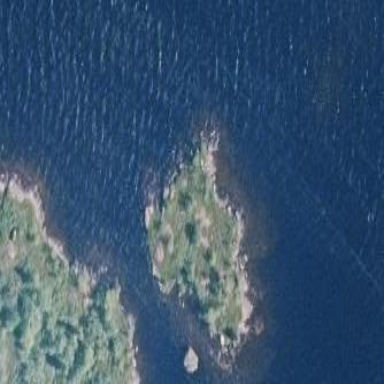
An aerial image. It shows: Islet.